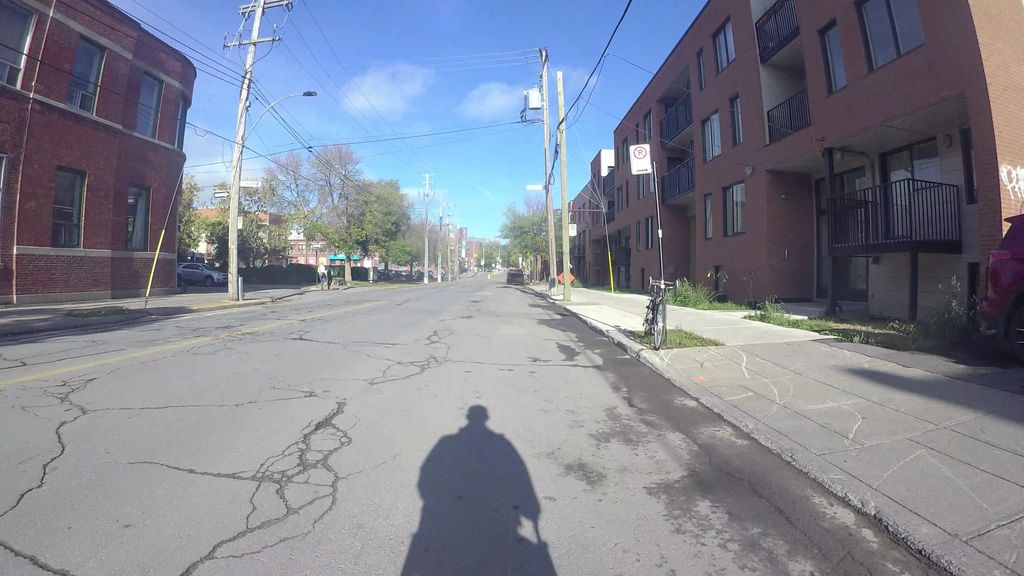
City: montreal